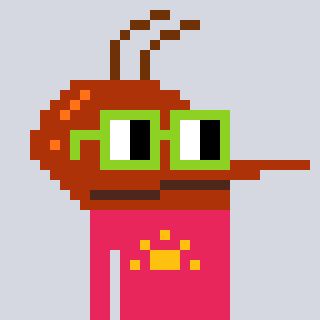
a pixel art character with square light green glasses, a mosquito-shaped head and a redpinkish-colored body on a cool background